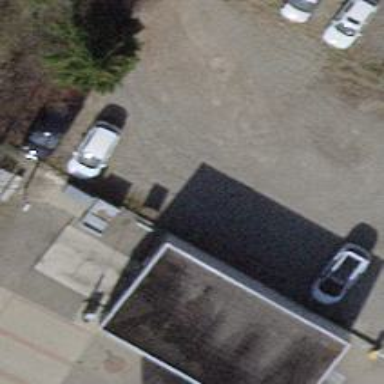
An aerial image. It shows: Building serving as car wash facility.